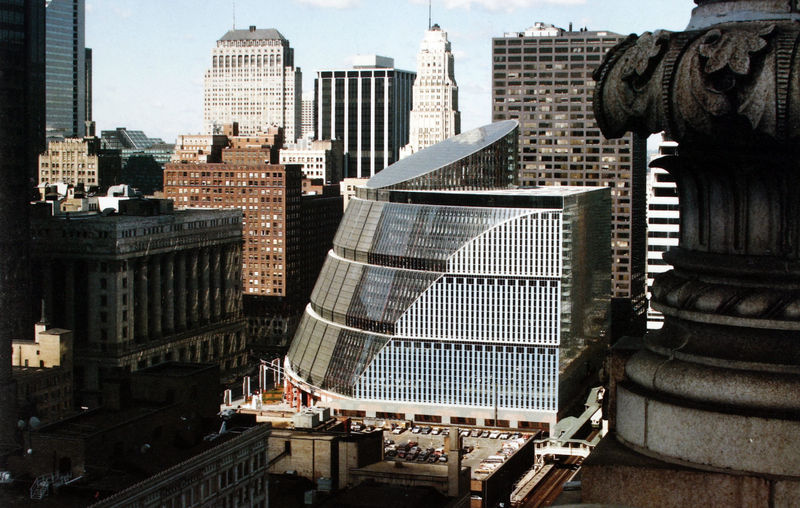
Titel: Das State of Illinois-Center in historischer Stadtumgebung
Künstler: Helmut Jahn
Standort: Chicago
Institution: State of Illinois-Center
Schlagwörter: blau, blätter, himmel, schatten, stadt, braun, fenster, licht, strasse, säule, säulen, weiss, dach, gebäude, architektur, sockel, gitter, sonne, ansicht, fassade, fassaden, dächer, amerika, detail, foto, fotografie, türme, kapitell, photo, kehle, kanneluren, basis, korinthisch, schaft, shwarz, wulst, autos, raster, verglasung, akanthus, hochhaus, hochhäuser, wolkenkratzer, new york